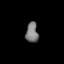
Tissue: prostate
Cell type: Fibroblasts
Senescence score: 0.7717
Nuclear area (px): 242
Mean DAPI intensity: 122.31